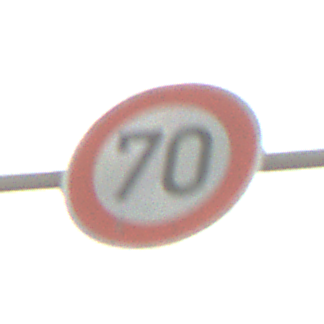
Verkehrszeichen: Geschwindigkeit70
Umgebung: Outdoor, Suburban
Tageszeit: SunriseSunset
Wetter: PartlyCloudy
Licht: Natural
Jahreszeit: NotSpecified
Kontrast: MediumContrast